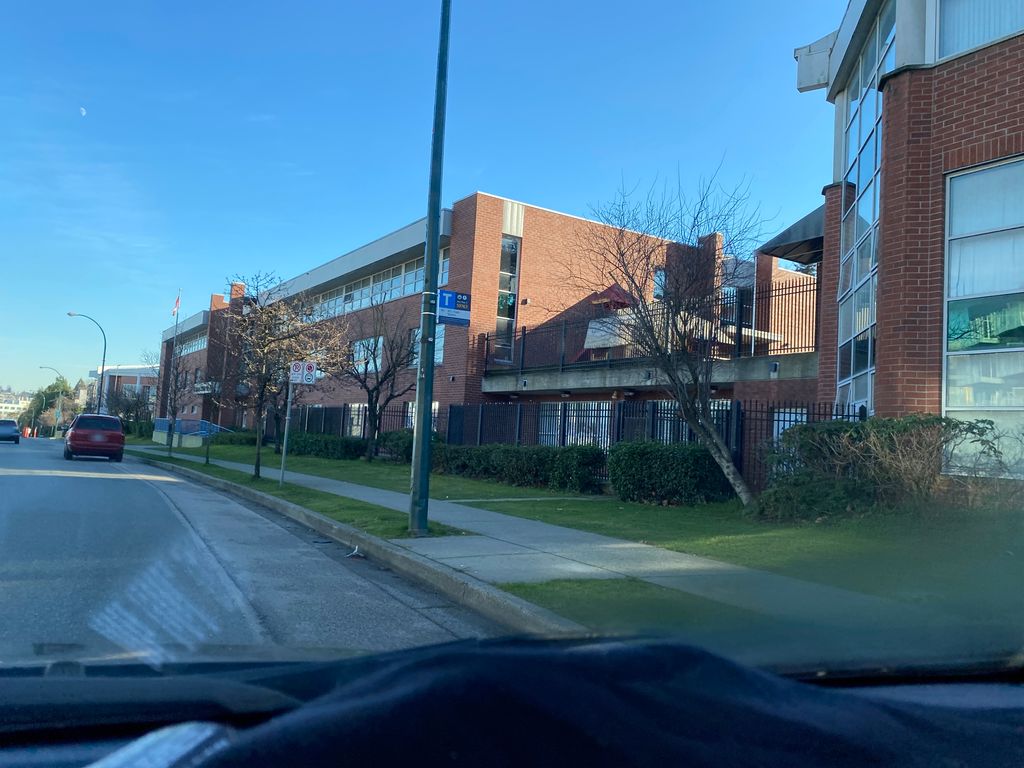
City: vancouver